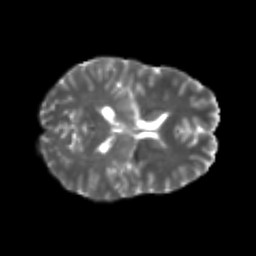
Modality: T2w
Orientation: axial
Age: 23
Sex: female
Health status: healthy
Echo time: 0.074 s